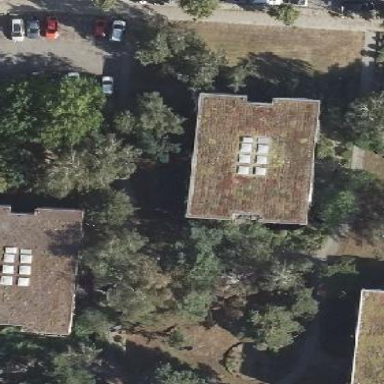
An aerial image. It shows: Residential building with flat grass-covered roof. The building is white in color.